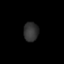
Tissue: skin
Cell type: Fibroblasts
Senescence score: 0.7509
Nuclear area (px): 275
Mean DAPI intensity: 50.56